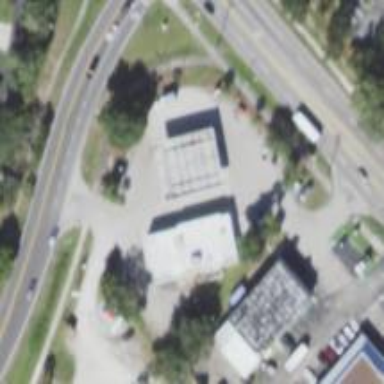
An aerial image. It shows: Convenience shop.